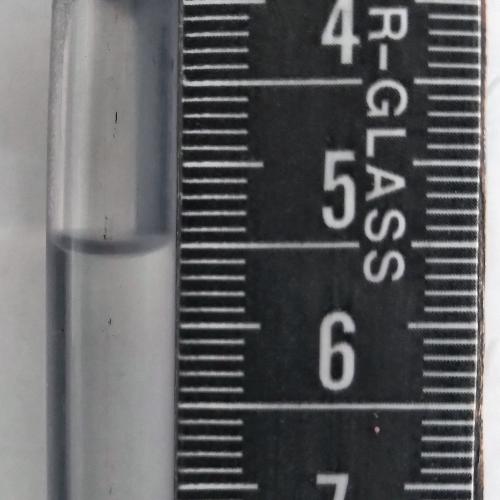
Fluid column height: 5.5 cm